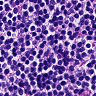
Metastatic tissue present: no